Question: I know that Cross validation is used for selecting good parameters. After finding them, i need to re-train the whole data without the -v option.
But the problem i face is that after i train with -v option, i get the cross-validation accuracy( e.g 85%). There is no model and i can't see the values of C and gamma. In that case how do i retrain?
Btw i applying 10 fold cross validation.
e.g
'''
optimization finished, #iter = 138
nu = 0.612233
obj = -90.291046, rho = -0.367013
nSV = 165, nBSV = 128
Total nSV = 165
Cross Validation Accuracy = 98.1273%
'''
Need some help on it..
To get the best C and gamma, i use this code that is available in the LIBSVM FAQ
'''
bestcv = 0;
for log2c = -6:10,
for log2g = -6:3,
cmd = ['-v 5 -c ', num2str(2^log2c), ' -g ', num2str(2^log2g)];
cv = svmtrain(TrainLabel,TrainVec, cmd);
if (cv >= bestcv),
bestcv = cv; bestc = 2^log2c; bestg = 2^log2g;
end
fprintf('(best c=%g, g=%g, rate=%g)
',bestc, bestg, bestcv);
end
end
'''
Another question : Is that cross-validation accuracy after using -v option similar to that we get when we train without -v option and use that model to predict? are the two accuracy similar?
Another question : Cross-validation basically improves the accuracy of the model by avoiding the overfitting. So, it needs to have a model in place before it can improve. Am i right? Besides that, if i have a different model, then the cross-validation accuracy will be different? Am i right?
One more question: In the cross-validation accuracy, what is the value of C and gamma then?
The graph is something like this

Then the values of C are 2 and gamma = <PHONE>. But when i retrain the model with the new parameters. The value is not the same as 99.63%. Could there be any reason?
Thanks in advance...
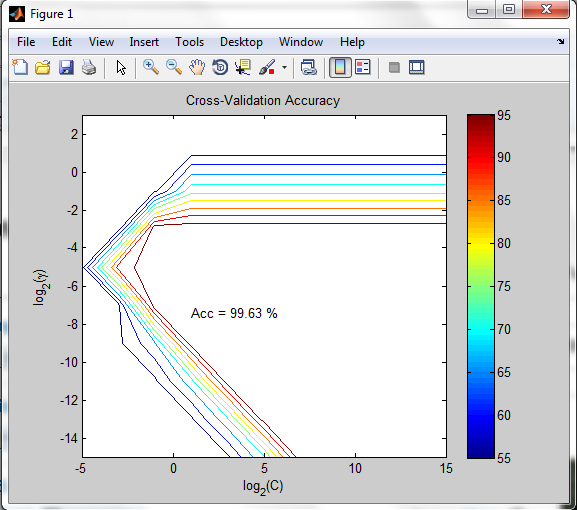
Answer: The '-v' option here is really meant to be used as a way to avoid the overfitting problem (instead of using the whole data for training, perform an N-fold cross-validation training on 'N-1' folds and testing on the remaining fold, one at-a-time, then report the average accuracy). Thus it only returns the cross-validation accuracy (assuming you have a classification problem, otherwise mean-squared error for regression) as a scalar number instead of an actual SVM model.
If you want to perform model selection, you have to implement a using cross-validation (similar to the 'grid.py' helper python script), to find the best values of 'C' and 'gamma'.
This shouldn't be hard to implement: create a grid of values using MESHGRID, iterate overall all pairs '(C,gamma)' training an SVM model with say 5-fold cross-validation, and choosing the values with the best CV-accuracy...
Example:
'''
%# read some training data
[labels,data] = libsvmread('./heart_scale');
%# grid of parameters
folds = 5;
[C,gamma] = meshgrid(-5:2:15, -15:2:3);
%# grid search, and cross-validation
cv_acc = zeros(numel(C),1);
for i=1:numel(C)
cv_acc(i) = svmtrain(labels, data, ...
sprintf('-c %f -g %f -v %d', 2^C(i), 2^gamma(i), folds));
end
%# pair (C,gamma) with best accuracy
[~,idx] = max(cv_acc);
%# contour plot of paramter selection
contour(C, gamma, reshape(cv_acc,size(C))), colorbar
hold on
plot(C(idx), gamma(idx), 'rx')
text(C(idx), gamma(idx), sprintf('Acc = %.2f %%',cv_acc(idx)), ...
'HorizontalAlign','left', 'VerticalAlign','top')
hold off
xlabel('log_2(C)'), ylabel('log_2(\gamma)'), title('Cross-Validation Accuracy')
%# now you can train you model using best_C and best_gamma
best_C = 2^C(idx);
best_gamma = 2^gamma(idx);
%# ...
'''